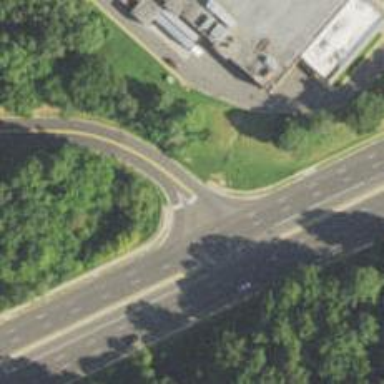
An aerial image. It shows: Stop road.